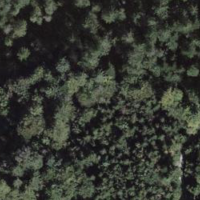
EUNIS habitat code: 44
Species observed at this site:
Clinopodium vulgare
Dactylorhiza maculata
Sorbus aucuparia